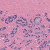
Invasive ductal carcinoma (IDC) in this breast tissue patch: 1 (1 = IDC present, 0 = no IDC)